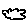
Label: cloud